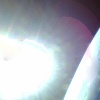
Label: sunburn